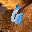
Label: 6